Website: home-depot
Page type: customer-info-address
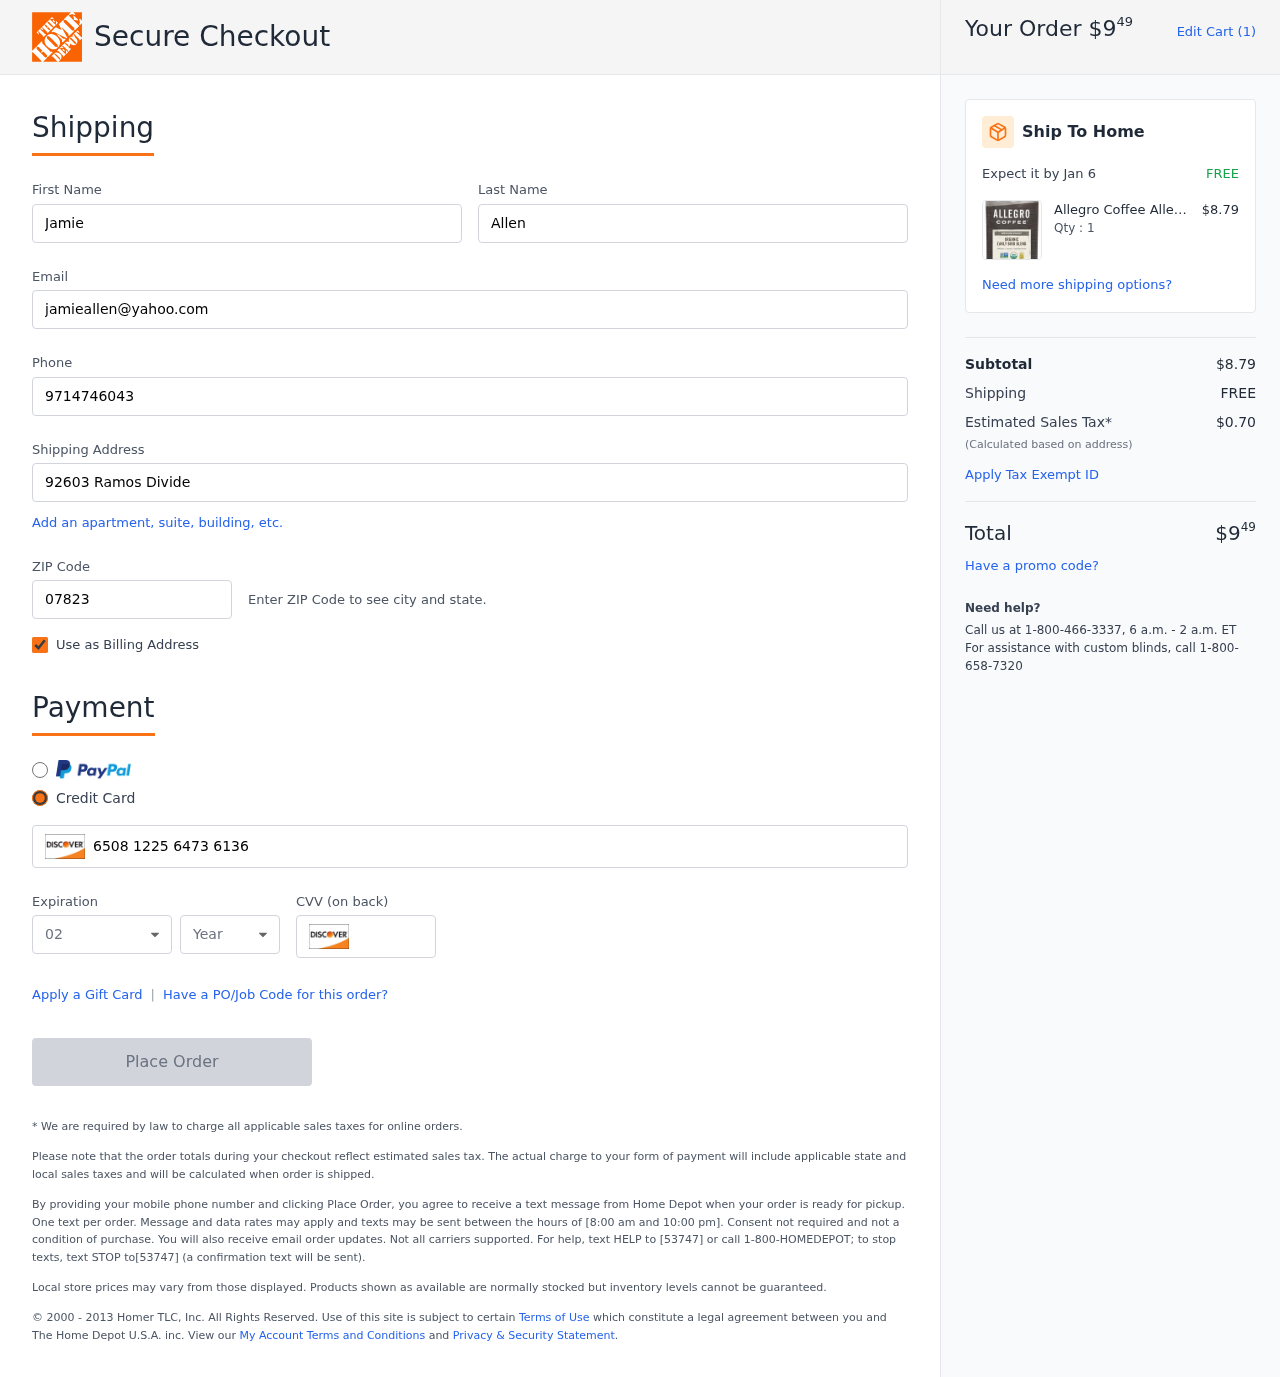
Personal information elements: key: PII_CARD_CVV
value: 191
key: PII_CARD_EXPIRY_MONTH
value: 02
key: PII_CARD_EXPIRY_YEAR
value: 27
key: PII_CARD_NUMBER
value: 6508 1225 6473 6136
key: PII_EMAIL
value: jamieallen@yahoo.com
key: PII_FIRSTNAME
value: Jamie
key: PII_LASTNAME
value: Allen
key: PII_PHONE
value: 9714746043
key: PII_POSTCODE
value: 07823
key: PII_STREET
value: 92603 Ramos Divide
Product elements: key: PRODUCT1_BRAND
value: Allegro Coffee
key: PRODUCT1_NAME
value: Allegro Coffee Organic Early Bird Blend Ground Coffee, 12 oz
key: PRODUCT1_PRICE
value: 8.79
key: PRODUCT1_QUANTITY
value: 1
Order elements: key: ORDER_TOTAL
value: $949
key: ORDER_NUM_ITEMS
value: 1
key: ORDER_DELIVERY_DATE
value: Jan 6
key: ORDER_SUBTOTAL
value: $8.79
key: ORDER_SHIPPING_COST
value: FREE
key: ORDER_TAX
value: $0.70